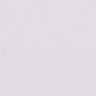
Metastatic tissue present: no